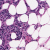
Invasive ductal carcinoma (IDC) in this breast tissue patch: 1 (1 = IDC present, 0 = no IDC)